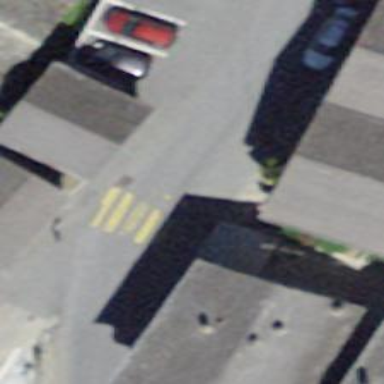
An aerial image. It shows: Uncontrolled road crossing.